Question: I have created a simple order manager wf service (state machine) in WF4.

Order (EF entity) properties: Id, IsExport, NumOfProduct, ProductName, Status (waiting, approved, rejected).
State machine states:
1. OrderReceived (validation -> response activity)
2. Waiting (empty)
- Transitions:
update(update order activity) -> waiting state
approve(assign status field, update order and response activities) -> final state
3. Final state.
Correlation key: Order.Id
The implementation rised a few questions.
1. WF can manage one flow of the order instance, the order flow and the order entity is in one-one relation. Question is that where and how should I implement the listing of entityes according to a state filter (eg. approved orders or waiting orders). The list should be accessible via WCF service method.
2. What is the best practise to manage the batch data processing. (eg: Multiple order approval. "Foreach" in the client is not the required sln.)
3. The state of the order is symbolized by the "state activity persisted instances" and the entity's status field in the db as well. What is the best practise to decide the state of the entity, listing the active persisted activity instances in the defined state or select the entities from the db (by an activity) according to a state filter parameter?
Any help would be appreciated.
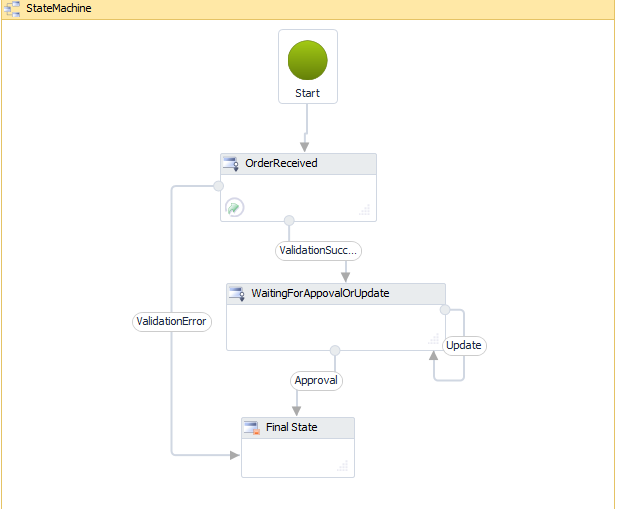
Answer: Good questions!
Taking your , there are several possible approaches to this. All require that you write a custom WCF service to enumerate the required orders. This would probably be a WF service; it might be a REST or OData service. How would you implement the service?
1. You could do it entirely by querying your database through EF. This would have no dependency on WF at all, and is probably the easiest way. Your workflow would update the database record on each state change, and the service would only need to read that value.
2. You could rely on the tracking mechanism provided by WF, and the extensions that Ron Jacobs refers to in his answer to your question. The tracking infrastructure is described here on MSDN. It is possible to use the tracking object in memory to get the state of active workflows. However, this probably won't work well with IIS/WF services, which are automatically persisted and unloaded when dormant. You would be better off using the tracking facilities to write state records to a database. Your custom service would then just query this tracking database.
Unless you want comprehensive information about the state changes and updates that have occurred through your WF service, suggestion number one should suffice.
As for your , that is a little more complicated. Let's say you write a REST service that lists the orders awaiting approval. You write a Web page that displays those orders, and the user can check the orders he wants to approve. Now, the number of workflows that you need to update is the same as the number of orders he approves.
You could, as you mention, call the Web service multiple times--but for a large number of orders that would be an unnecessary overhead.
What's the alternative? You would need to write a custom service method on your non-WF service that takes an array of order ids. That service would have to call your WF service multiple times to update each one. Since the WF service is being called from another service on the same machine, you can use the .Net Named Pipe binding instead of one of the HTTP bindings so that the overhead is much less.
It's worth noting that Entity Framework doesn't support batched updates either. You'd need to write a stored procedure or custom SQL if you wanted the database update to be batched too.
Is all of this worth the effort? Probably! Using WCF and the named pipes binding is pretty standard with WF. You'll need to <URL>, have a look into it, because it adds some very good management tools for WF services.